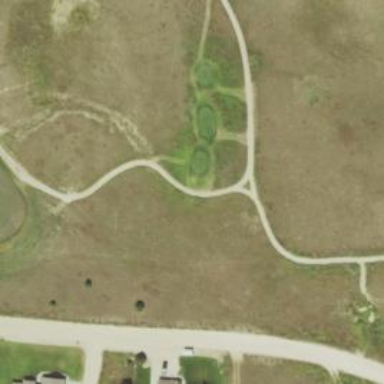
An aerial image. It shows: Path for both road and golf.